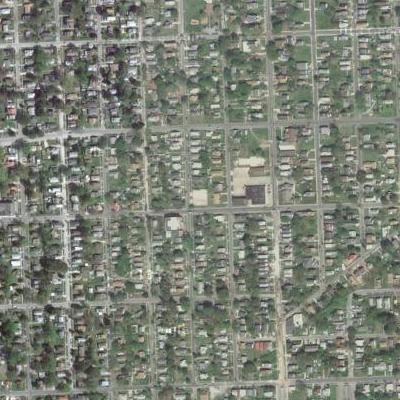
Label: fResident